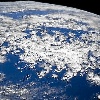
Label: cloud